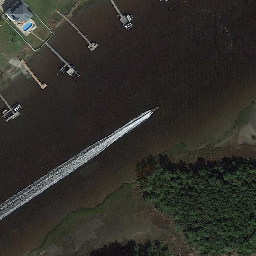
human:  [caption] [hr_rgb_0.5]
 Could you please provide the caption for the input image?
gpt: There are trees and swimming pools on both sides of the river.

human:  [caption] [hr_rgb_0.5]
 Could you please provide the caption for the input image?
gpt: The boat left a long raft on the dark river.

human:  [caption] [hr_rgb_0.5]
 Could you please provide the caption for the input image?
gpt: There are trees and pools on both sides of the river.

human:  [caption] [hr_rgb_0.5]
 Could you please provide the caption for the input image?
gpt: The boat left a long wave on the deep Heihe River.

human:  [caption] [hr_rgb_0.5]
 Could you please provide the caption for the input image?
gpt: There are trees and swimming pools on both sides of the river.